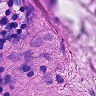
Metastatic tissue present: no